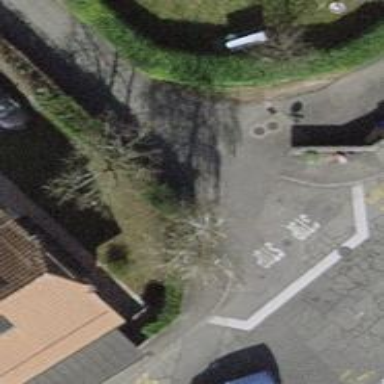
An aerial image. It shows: Asphalt road in living street.